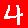
Digit: 4